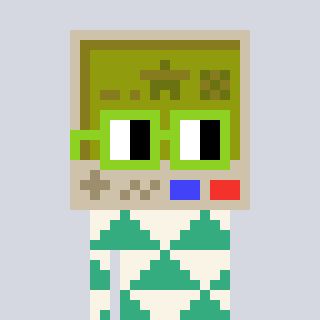
a pixel art character with square light green glasses, a gameboy-shaped head and a teal-colored body on a cool background